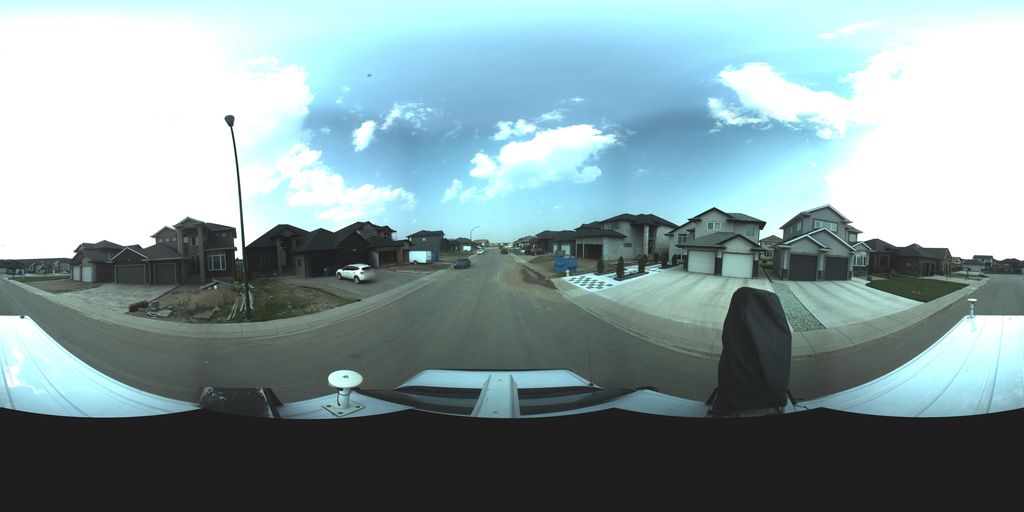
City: saskatoon